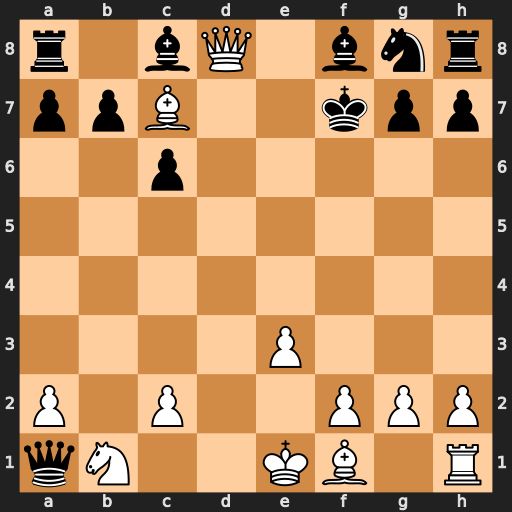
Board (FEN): r1bQ1bnr/ppB2kpp/2p5/8/8/4P3/P1P2PPP/qN2KB1R
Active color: w
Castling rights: K
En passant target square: -
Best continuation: Bc4+ Be6 Qd7+